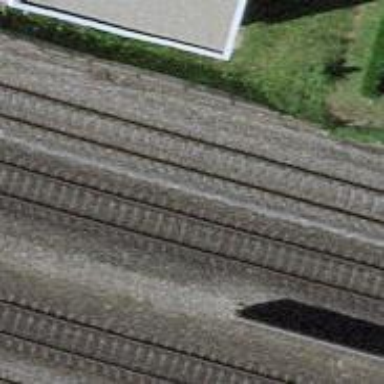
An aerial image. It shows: Single railway track with electrification through contact line.